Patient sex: F
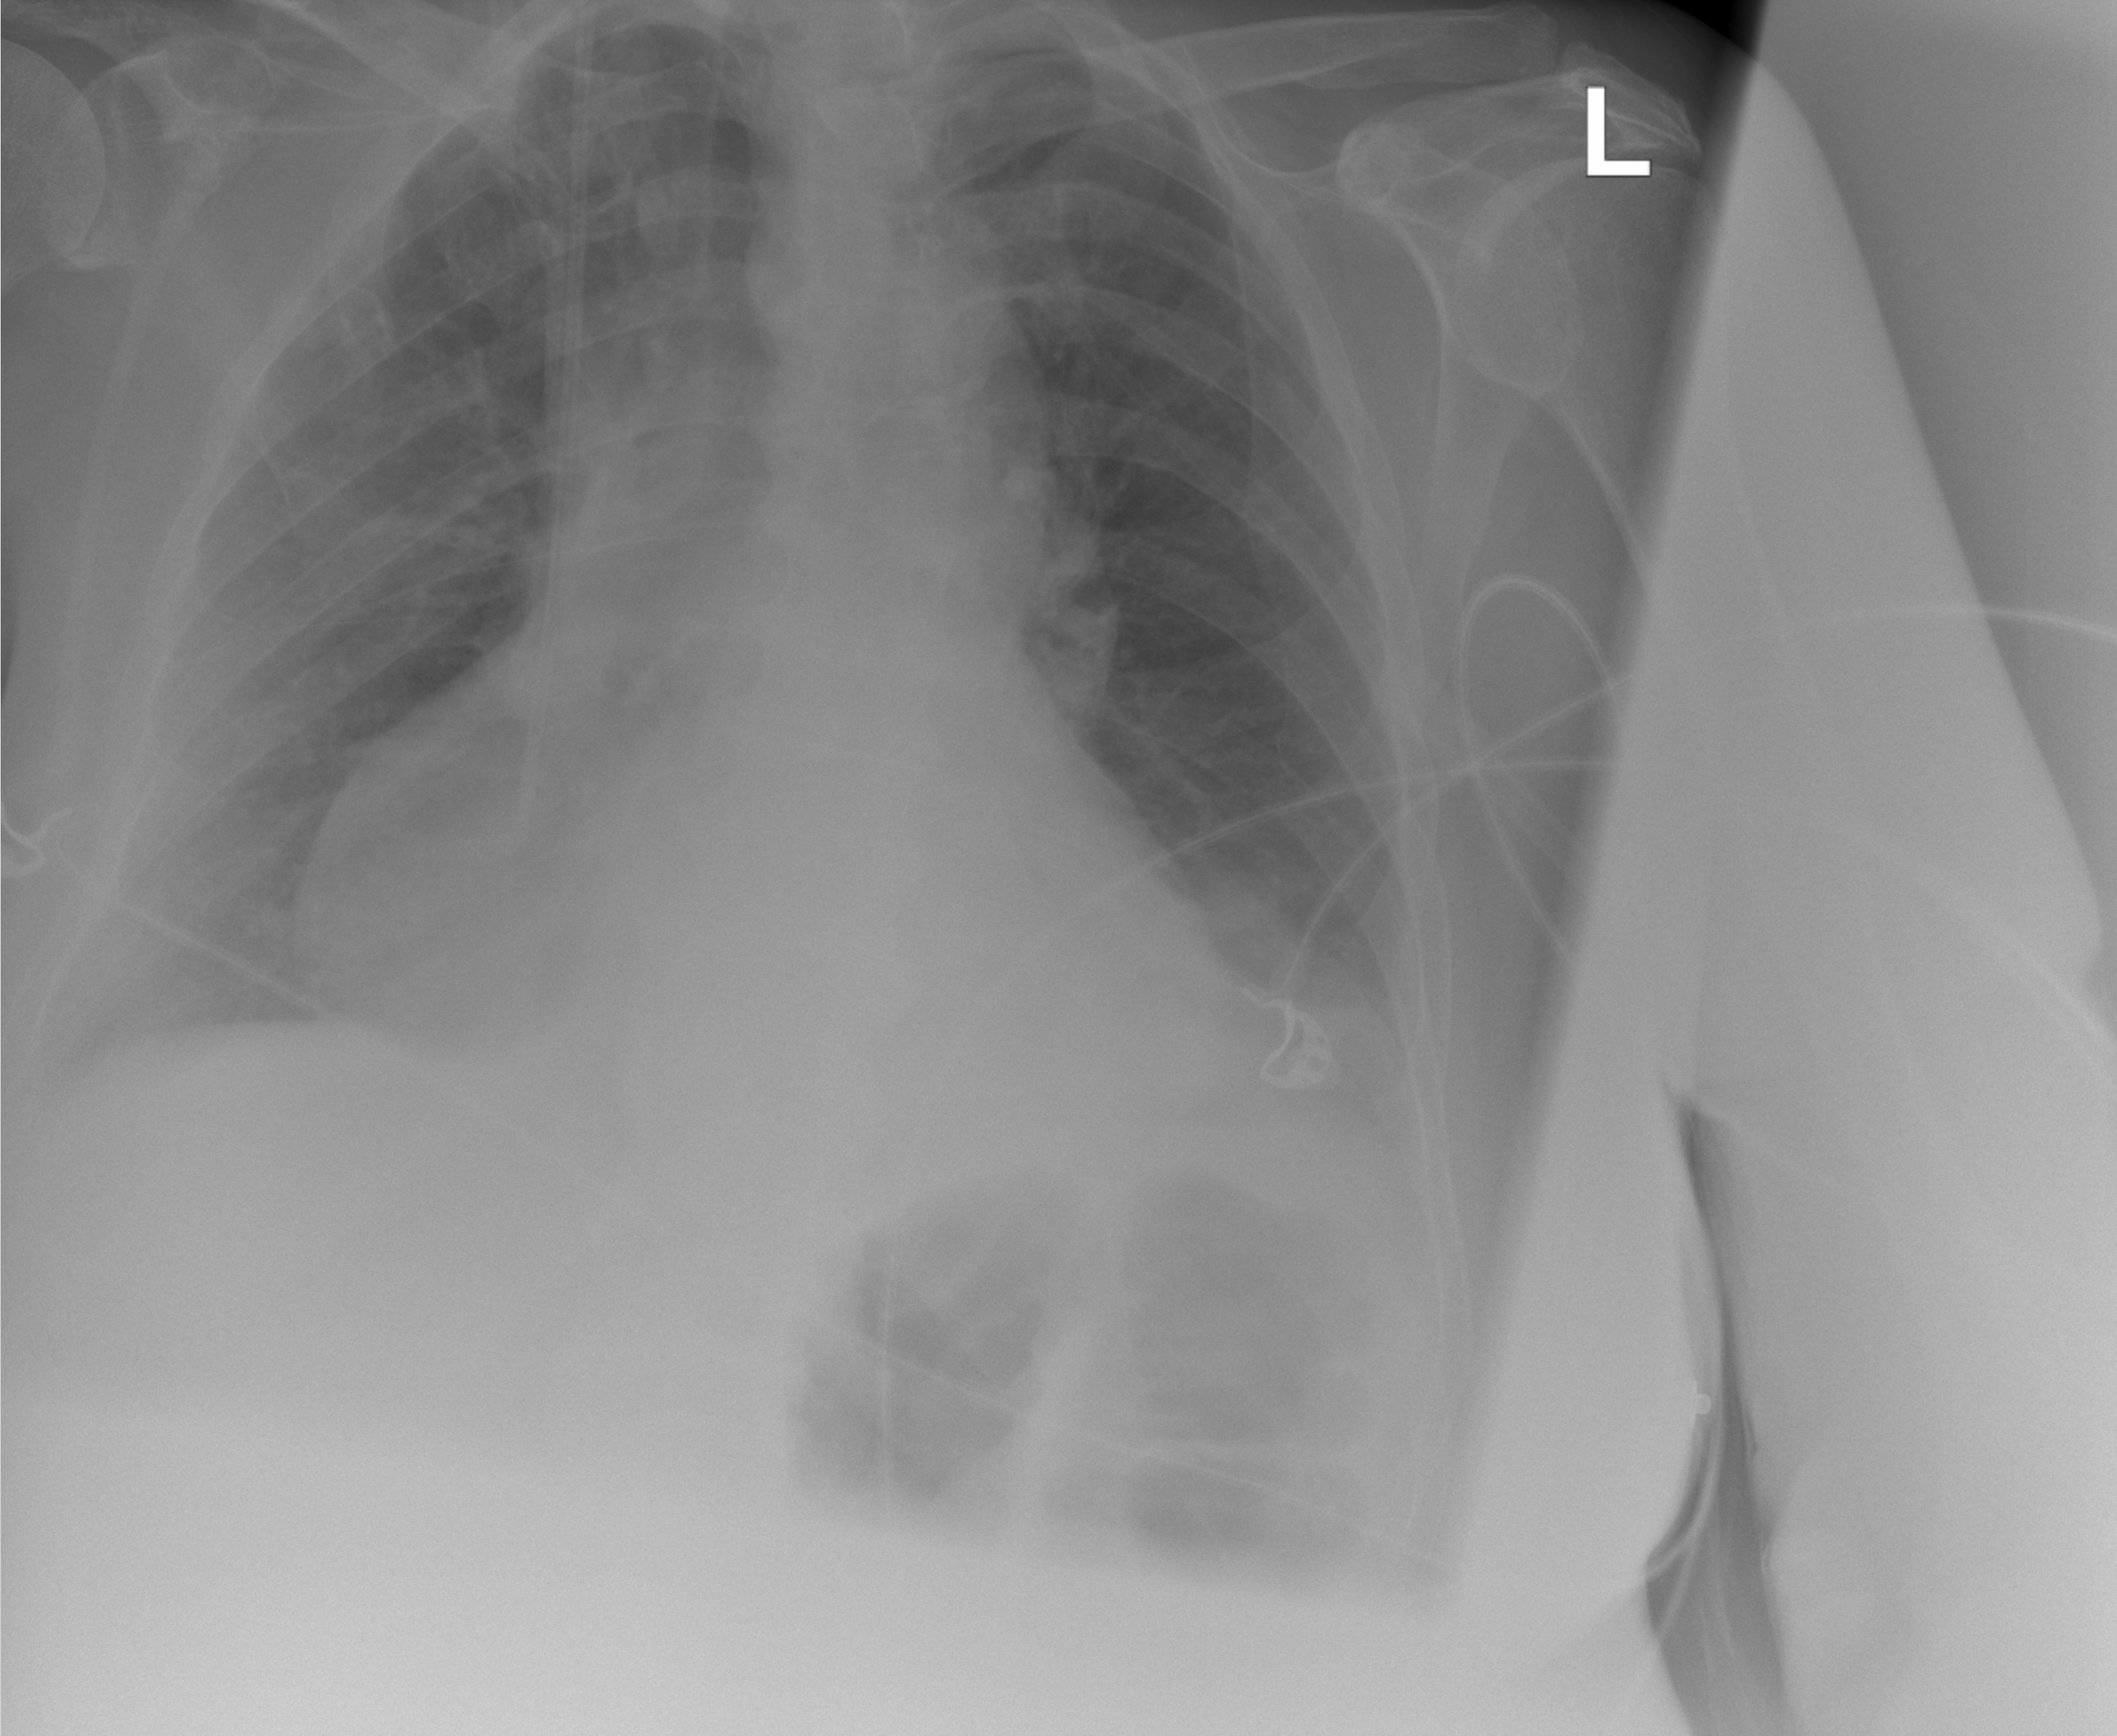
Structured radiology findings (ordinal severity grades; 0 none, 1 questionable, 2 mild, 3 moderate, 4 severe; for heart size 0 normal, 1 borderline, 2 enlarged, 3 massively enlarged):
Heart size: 2
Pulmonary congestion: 0
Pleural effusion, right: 0
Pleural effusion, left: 2
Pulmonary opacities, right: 0
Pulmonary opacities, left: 0
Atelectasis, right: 0
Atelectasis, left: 0